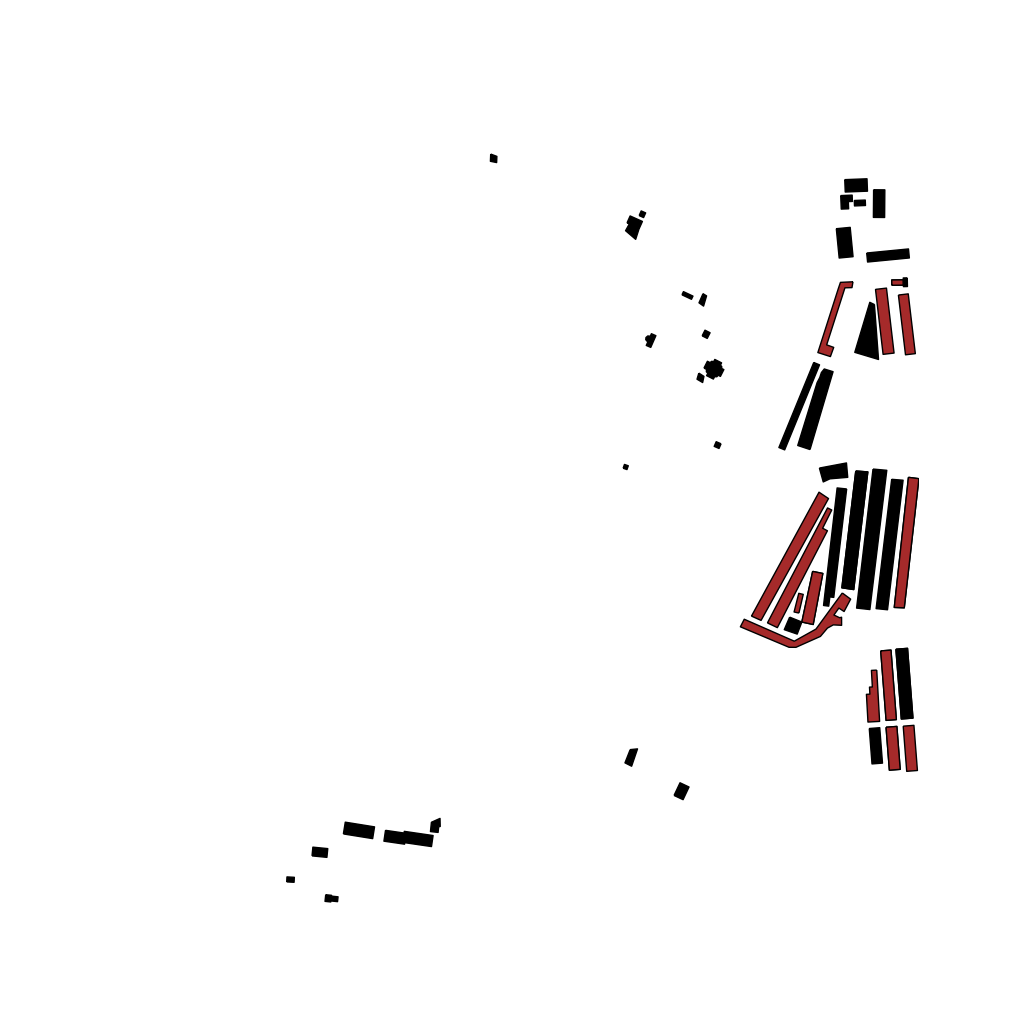
Tags: overhead vector_map, industrial, recreation, residential, special, high_rise, individual_rise, low_rise, density_1, Building, Facility, 1.0 km²